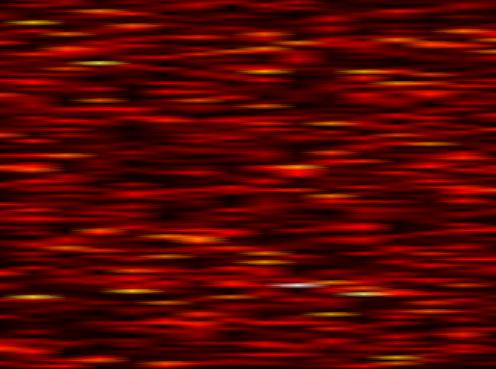
Label: WOLA